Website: crate-barrel
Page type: billing-address
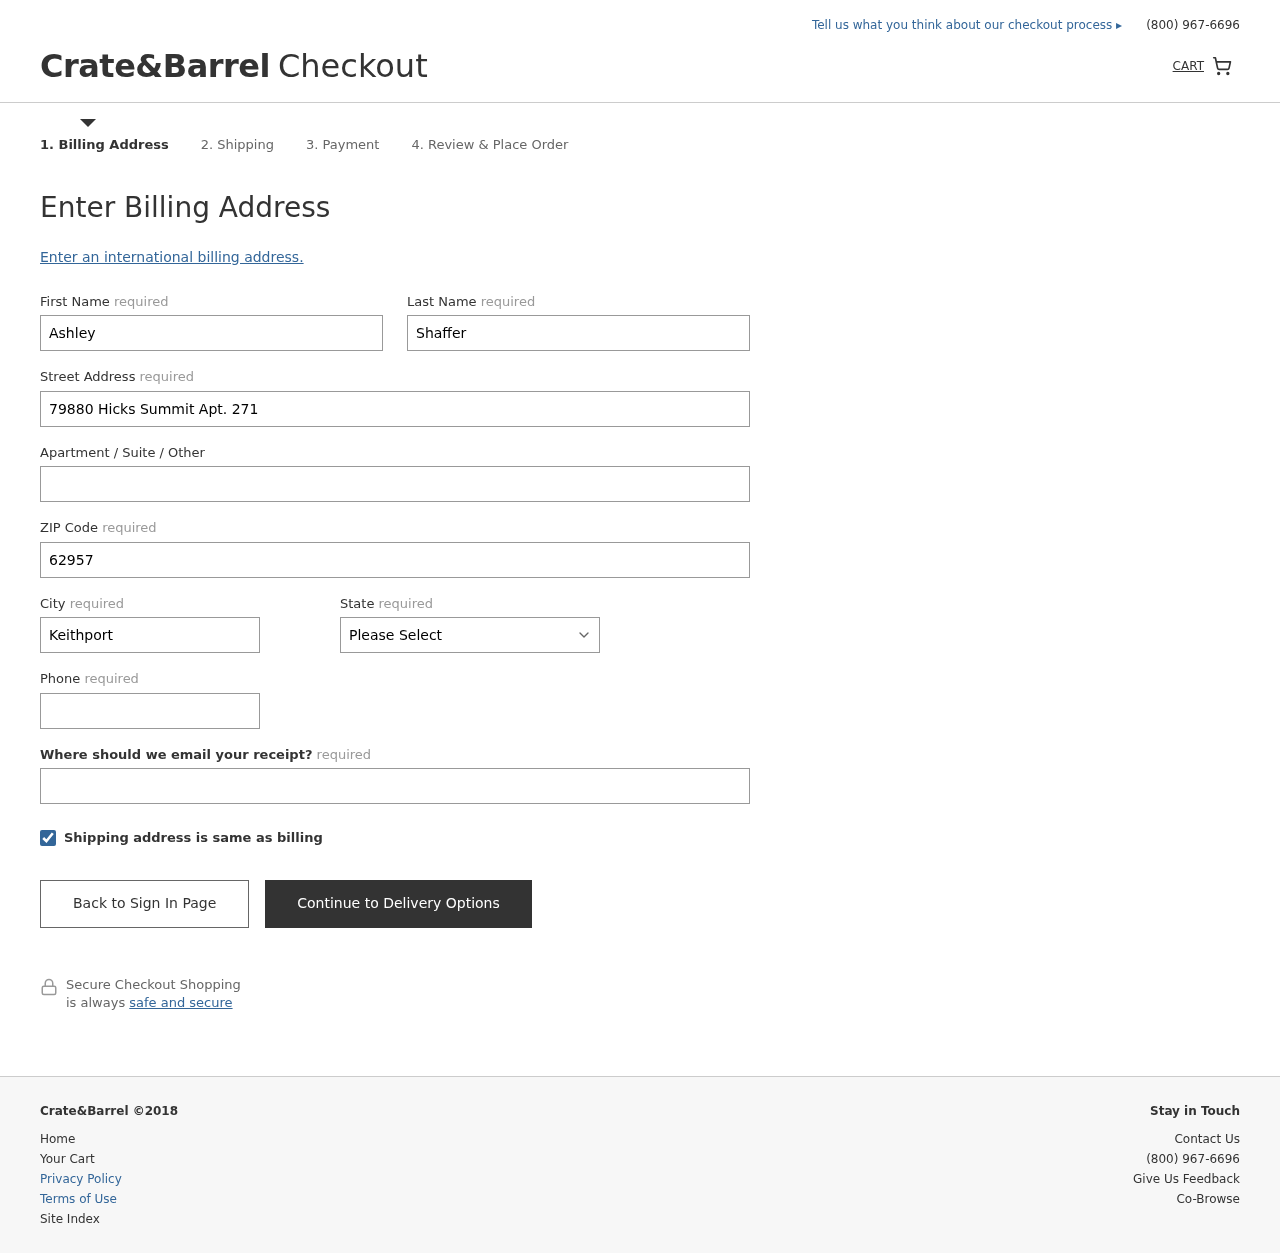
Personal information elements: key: PII_STATE
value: FM
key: PII_FIRSTNAME
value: Ashley
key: PII_LASTNAME
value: Shaffer
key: PII_STREET
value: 79880 Hicks Summit Apt. 271
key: PII_POSTCODE
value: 62957
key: PII_CITY
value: Keithport
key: PII_PHONE
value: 6433831414
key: PII_EMAIL
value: ashaffer@yahoo.com